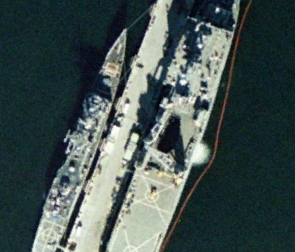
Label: combat